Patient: sex M, age 66
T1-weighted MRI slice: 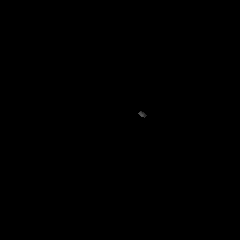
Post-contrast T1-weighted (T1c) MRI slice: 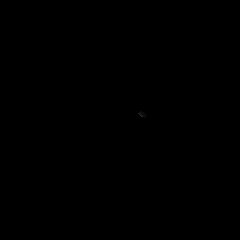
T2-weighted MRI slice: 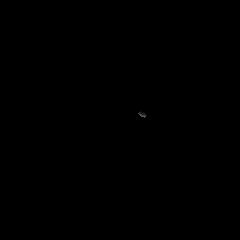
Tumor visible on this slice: no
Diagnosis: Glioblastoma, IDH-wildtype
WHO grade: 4